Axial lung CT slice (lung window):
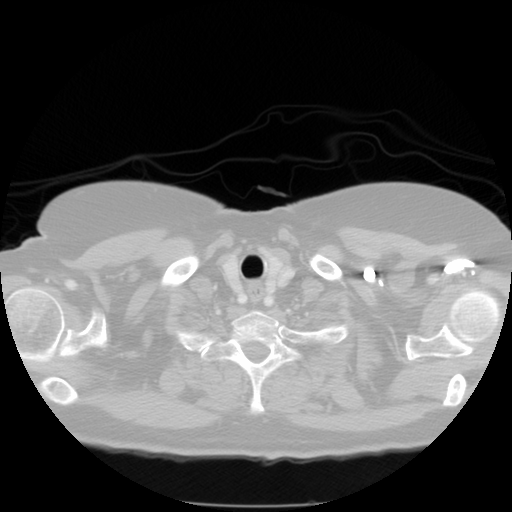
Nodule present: no